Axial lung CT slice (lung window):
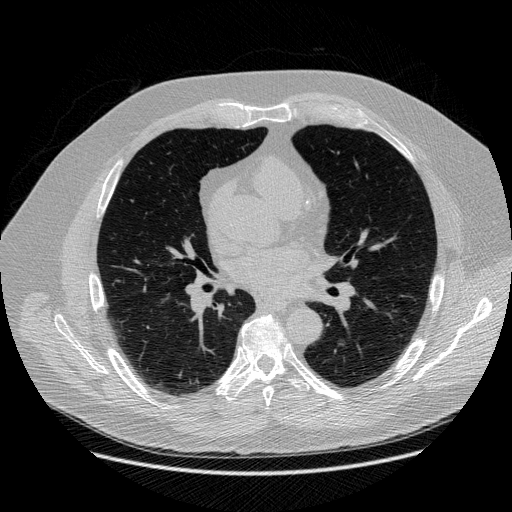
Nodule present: no